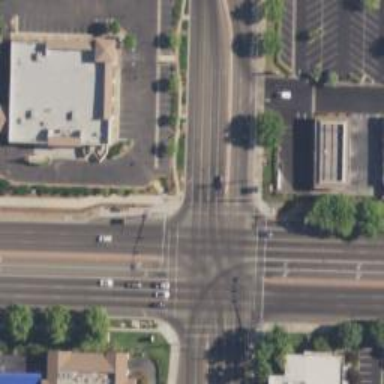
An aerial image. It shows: Uncontrolled road crossing with lines marking the way.